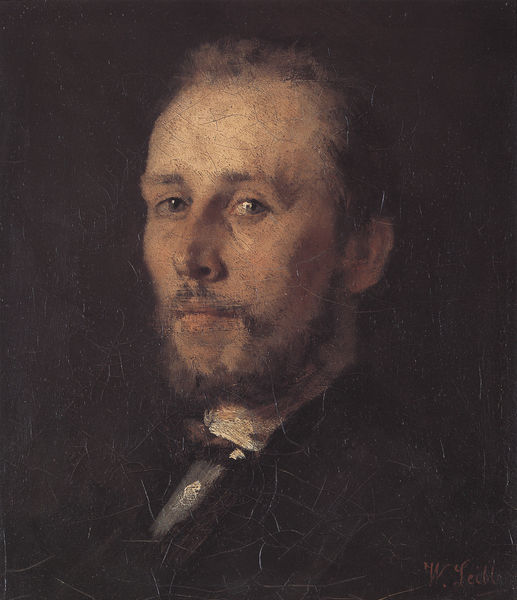
Titel: Der Jurist Thomae
Künstler: Wilhelm Maria Hubertus Leibl
Standort: Köln
Institution: Wallraf-Richartz-Museum
Schlagwörter: dunkel, gemälde, kopf, mann, schatten, weiß, impressionismus, ocker, braun, frisur, glas, grau, haar, hell, hintergrund, licht, mund, nase, ohr, orange, profil, schwarz, stirn, ölbild, blick, rot, beige, malerei, schleife, symbolismus, alt, anzug, bart, hemd, jacke, jung, schnurrbart, augen, bärtig, falten, gesicht, inkarnat, kragen, mensch, vollbart, bildnis, hals, herr, portrait, porträt, signatur, öl, pastos, auge, haare, mantel, realismus, augenbrauen, brustbild, craquelee, direkter blick, en face, kontrast, lippen, ohren, rosa, schulter, helldunkel, deutschland, ruhig, wangen, düster, risse, monochrom, ausdruck, ölgemälde, frack, schnäuzer, krawatte, ernst, streng, barbe, brauen, büste, glanz, glatze, halstuch, homme, moustache, pupillen, yeux, starr, maler, melancholie, um 1900, lciht, glänzen, wange, dreiviertelprofil, fliege, jackett, kinnbart, revers, schnauzer, selbstporträt, lider, betrachter, schimmer, stolz, unterschrift, bayern, münchen, erdfarben, künstler, markant, dreiviertel, augenringe, hohe stirn, selbstbildnis, backenbart, koteletten, niederländisch, älter, nasenloch, schnautzer, geheimratsecken, halbglatze, nasenlöcher, kontraste, schläfe, kravatte, leibl, schlips, trübner, stirnglatze, wangenknochen, halbprofil, firnis, glanzlichter, stirm, leid, aristokrat, rechteckig, backe, sombre, flämisch, oberlippenbart, reflex, freundlich, bois, erdtöne, nasenflügel, kratzer, lasierend, huile, dunktus, mittleres alter, auftrag, seidl, krakelee, krakele, augen nase, augenränder, dreiviertelportrait, brustportrait, autoportrait, backenknochen, halbbild, krakelur, regard, öl auf leinwand, wilhelm leibl, munde, selbstsicher, anblickend, dünnbart, krakelle, ledl, merkwürdiges ohr, niederlöndisch, rembrandesk, seibl, um die 35, wolfgang leibl, w.seidl, tportrait, tourné, craquelé